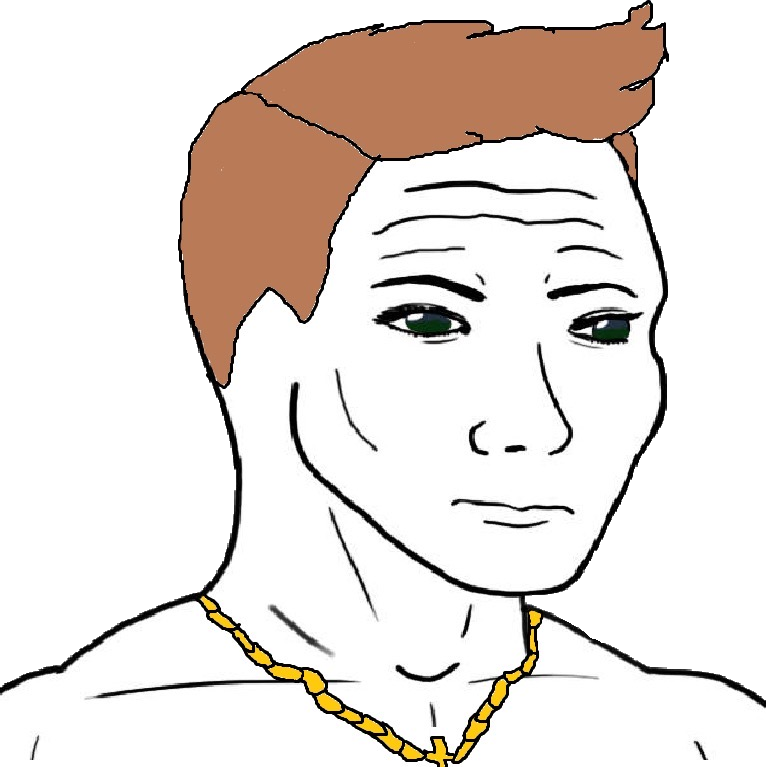
Label: 5_Handsome_Wojak